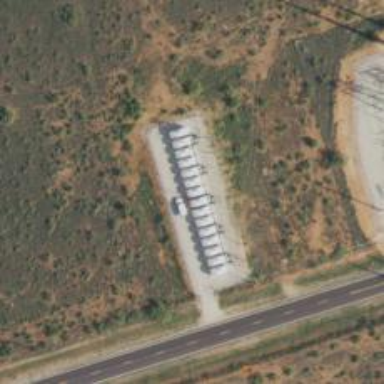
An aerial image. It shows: Generator for power supply.